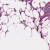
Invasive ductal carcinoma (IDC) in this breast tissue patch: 1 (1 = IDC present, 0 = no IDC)